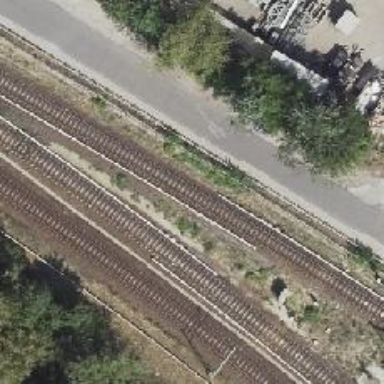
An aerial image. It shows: Light rail electrified railway with power from the bottom.